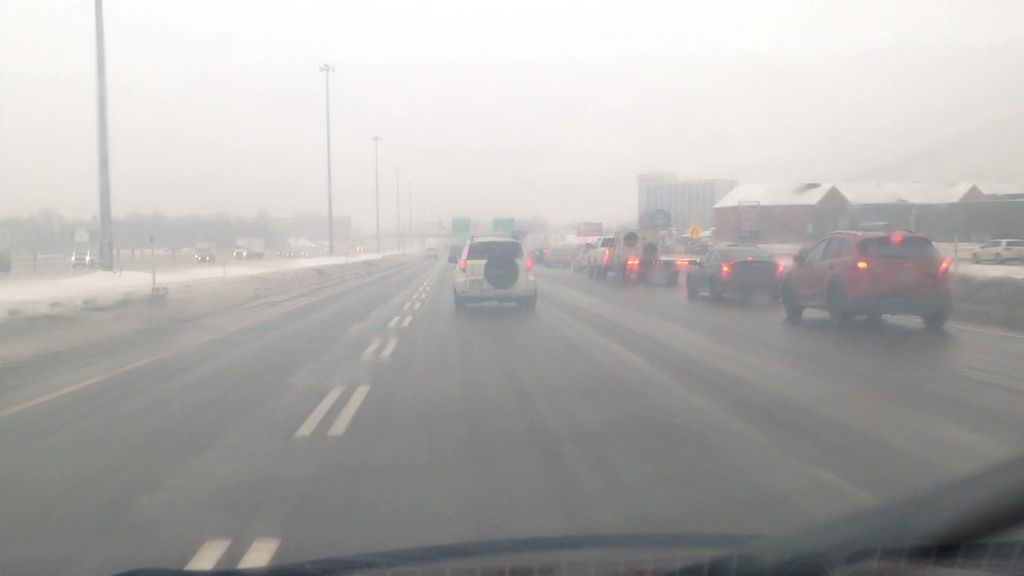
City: montreal